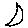
Label: moon